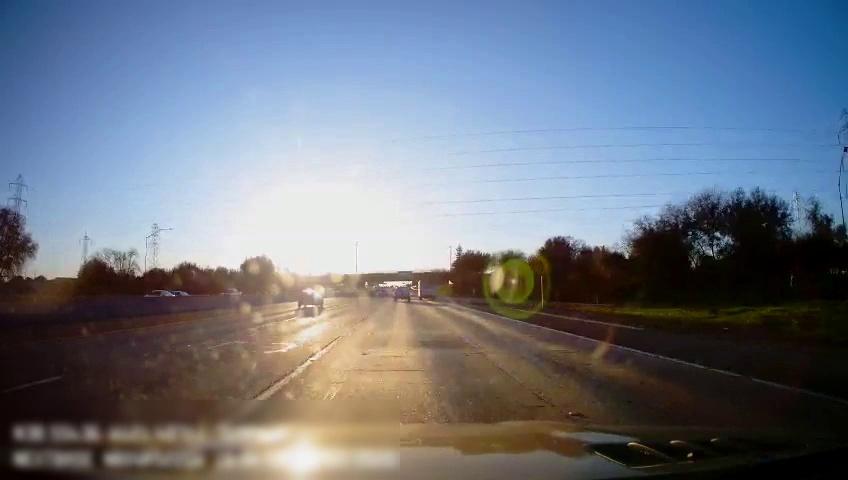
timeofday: Day
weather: Sunny
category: Drivable Space
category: Vehicles | SUV
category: Vehicles | SUV
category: Vehicles | SUV
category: Vehicles | Bus
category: Vehicles | Car
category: Vehicles | Car
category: Vehicles | Truck
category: Lanes | Alternate Lane
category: Lanes | Alternate Lane
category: Lanes | Current Lane
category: Lanes | Alternate Lane
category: Lanes | Alternate Lane
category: Traffic | Signs